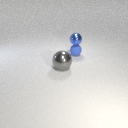
small blue rubber sphere below small blue metal sphere